Question: I have a div and I want to show some contents as a tooltip whenever user hover the mouse on div and the problem is that I have a dynamic contents so I can not fix them in the attribute title:
for this purpose I found qtip useful and I wrote my code as follow:
'''
$(document).ready(function () {
$('#plus_entity').qtip({
content: 'This is an active list element</br>This is an active list element',
show: 'mouseover',
hide: 'mouseout',
position: {
corner: {
target: 'topRight',
tooltip: 'bottomLeft'
}
},
style: {
classes: 'test'
}
});
});
'''

(I did not know how to add qtip to fiddle sorry for that but in my system it works)
Now my problem is that when mousre leave happens the tooltip box does not disappear?
Can anyone help or if you think I should use better plugin please let me know?
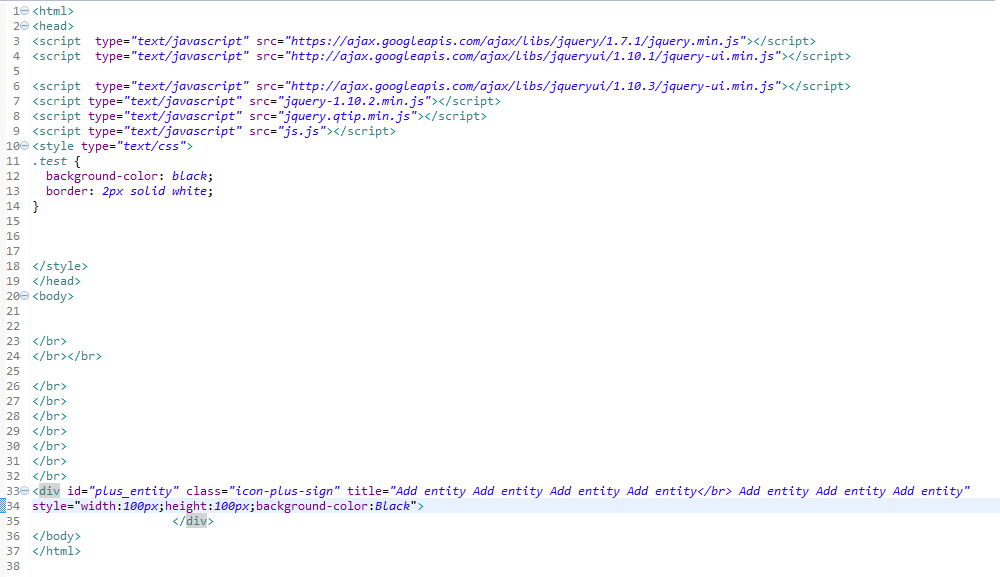
Answer: What seems to be a problem? Here is working example:
'''
$('#plus_entity').qtip({
content: 'This is an active list element</br>This is an active list element',
hide: {
fixed: true,
delay: 300
}
});
'''
<URL>